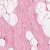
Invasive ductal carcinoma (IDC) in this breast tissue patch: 0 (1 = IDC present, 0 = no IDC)